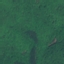
Land use / land cover class: Forest